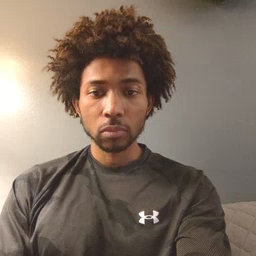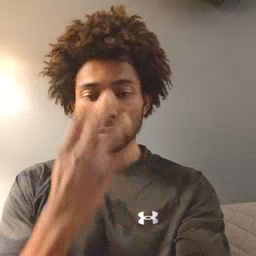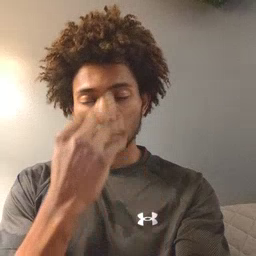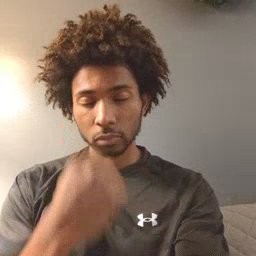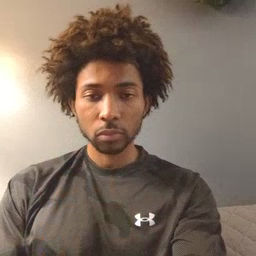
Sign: sleepy